Question: A number of apps use contextual popups that look a bit like a "speech bubble." They have a little tail to indicate their context, ie. the control that displayed them. Are there standard UIKit (or open source) classes to create these?

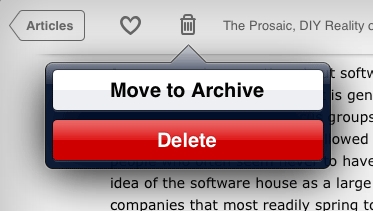
Answer: Yes. That thing you see there is an example of 'UIActionSheet' on the iPad, and it looks different on the iPhone. You can make other popup-type things using 'UIPopoverController', which is iPad only.